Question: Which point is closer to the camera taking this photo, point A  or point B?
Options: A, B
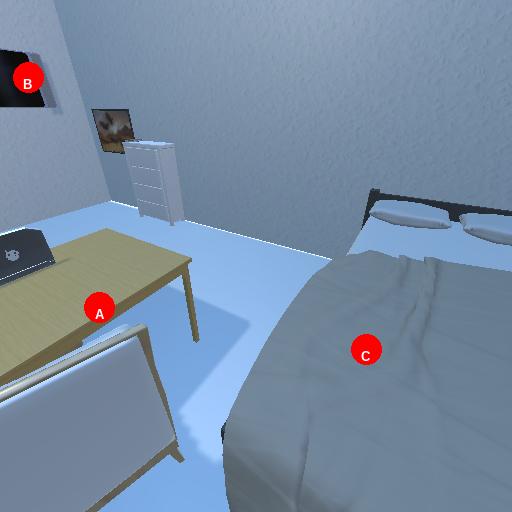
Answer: A